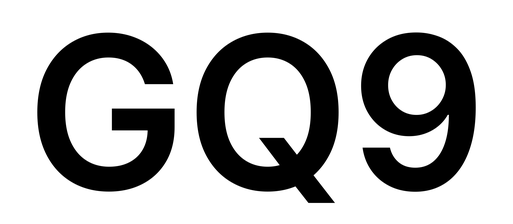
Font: Inter_SemiBold